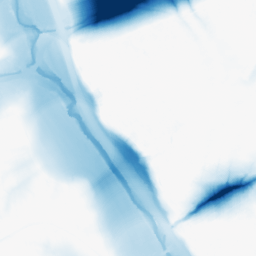
Category: morphological
Decomposition family: morphological
Decomposition parameters: operation: closing
size: 50
Upsampling method: regularized
Upsampling parameters: scale: 2
lambda_reg: 0.001
Upsampling scale: 2